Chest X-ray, AP view. Patient: 69 years old, sex M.
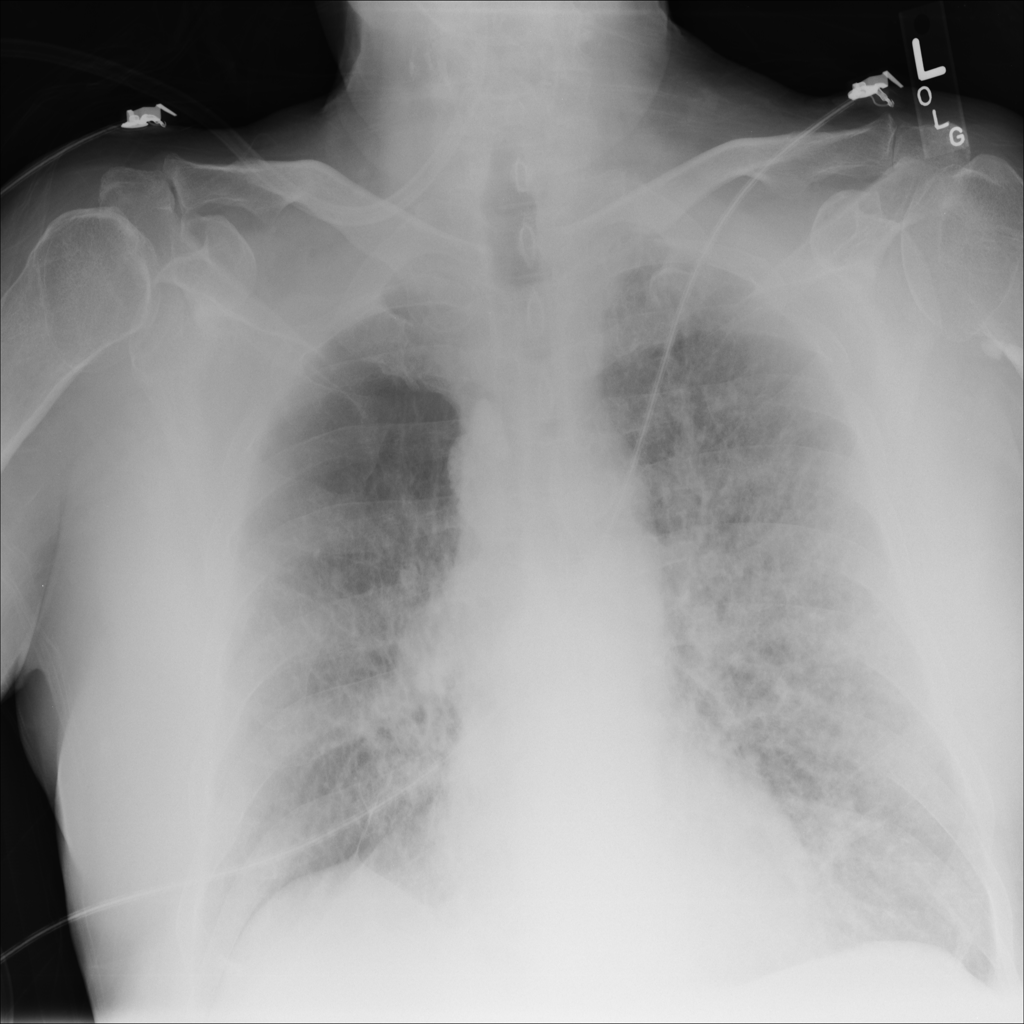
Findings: No Finding